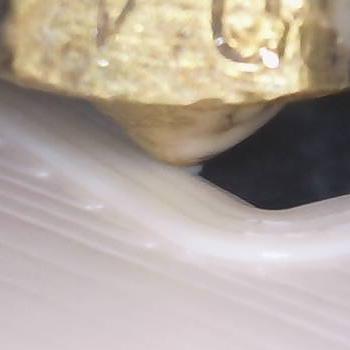
Flow rate: 283%